Как показано на рисунке (a), двенадцать однородных проводящих стержней соединены в твёрдый куб с длиной стороны $L$, и сопротивление каждого из стержней равно $R$. Куб равномерно вращается в однородном магнитном поле вокруг оси, проходящей через его центр и перпендикулярной плоскости $abcd$. Угловая скорость вращения куба равна $\omega$, а индукция магнитного поля равна $B$, и поле перпендикулярно оси вращения куба. Самоиндукцией куба пренебрегите. В некоторый момент времени куб находится в положении, показанном на рисунке (b) (угол между диагональю $BD$ и направлением магнитного поля равен $\theta$).
Найдите токи $I_{ba}$, $I_{ad}$, $I_{bc}$ и $I_{cd}$, протекающие в это время через стержни $ba$, $ad$, $bc$ и $cd$ соответственно.
Найдите, какой момент сил $M$ должен действовать на куб, чтобы скорость его вращения оставалась постоянной.
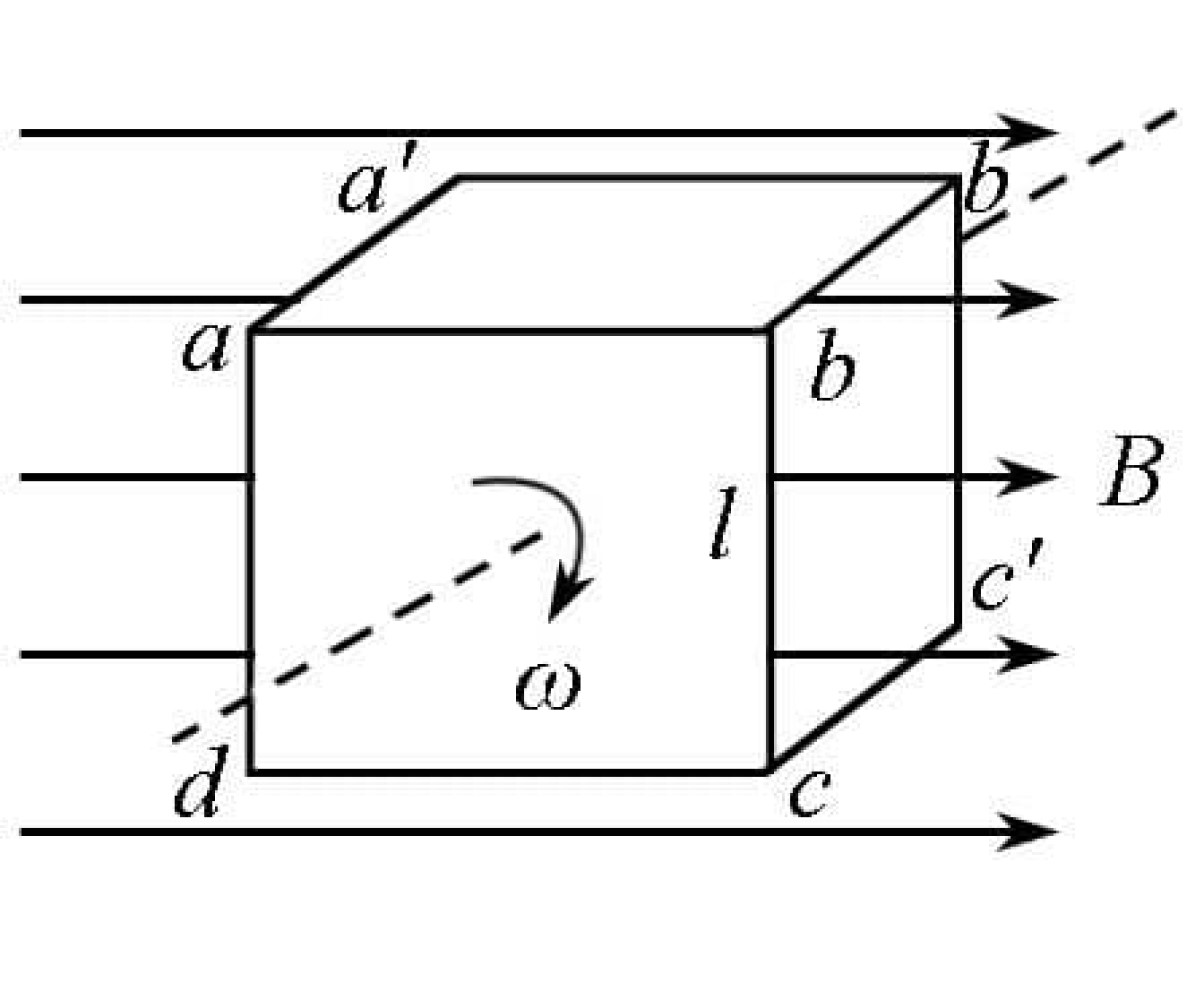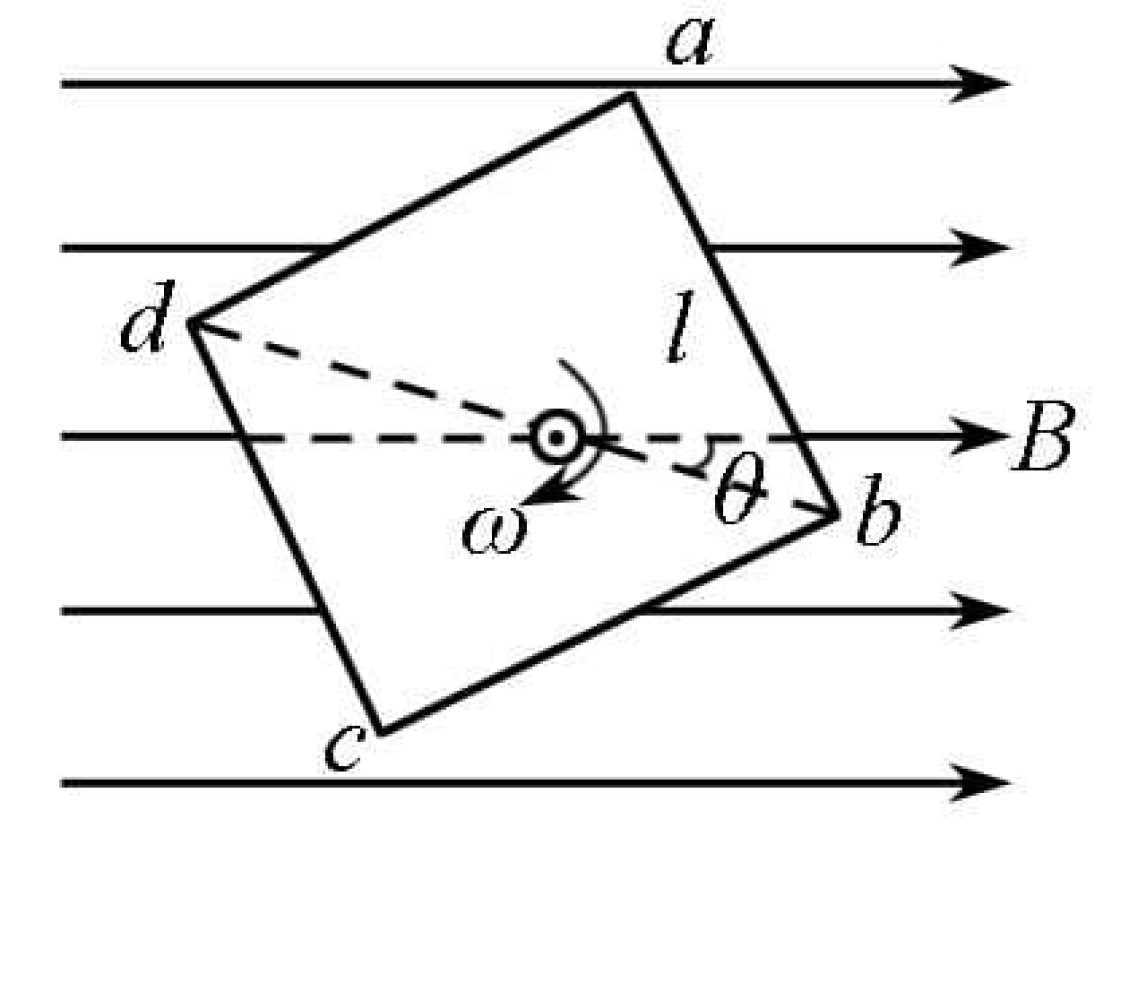
Найдите токи $I_{ba}$, $I_{ad}$, $I_{bc}$ и $I_{cd}$, протекающие в это время через стержни $ba$, $ad$, $bc$ и $cd$ соответственно.
Ответ: \[I_{ba}=I_{cd}=\frac{\sqrt2}{8}\frac{Bl^2\omega}{R}\left(\cos{\theta}-\sin{\theta}\right)\\I_{ad}=I_{bc}=\frac{\sqrt2}{8}\frac{Bl^2\omega}{R}\left(\cos{\theta}-\sin{\theta}\right).\]

Найдите, какой момент сил $M$ должен действовать на куб, чтобы скорость его вращения оставалась постоянной.
Ответ: \[M=\frac{B^2l^4\omega}{2R}.\]
Темы:
T, Электромагнетизм, Электромагнитная индукция, Китайские